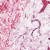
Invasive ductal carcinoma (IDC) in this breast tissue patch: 0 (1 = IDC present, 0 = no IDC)